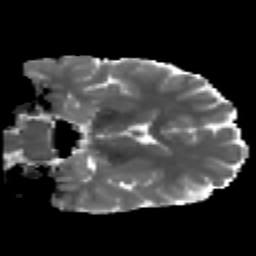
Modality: MD
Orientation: coronal
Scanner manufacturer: ge
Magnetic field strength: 3 T
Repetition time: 7.98 s
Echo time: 0.0701 s